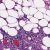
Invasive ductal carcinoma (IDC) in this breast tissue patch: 1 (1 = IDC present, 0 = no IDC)